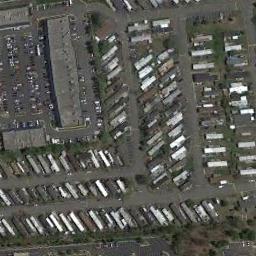
Label: residential